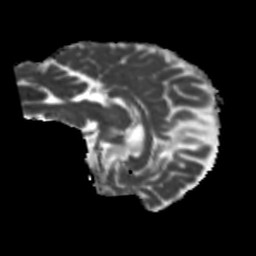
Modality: MD
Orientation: sagittal
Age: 50
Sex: female
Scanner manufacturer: siemens
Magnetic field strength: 3 T
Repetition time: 5.25 s
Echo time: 0.08 s